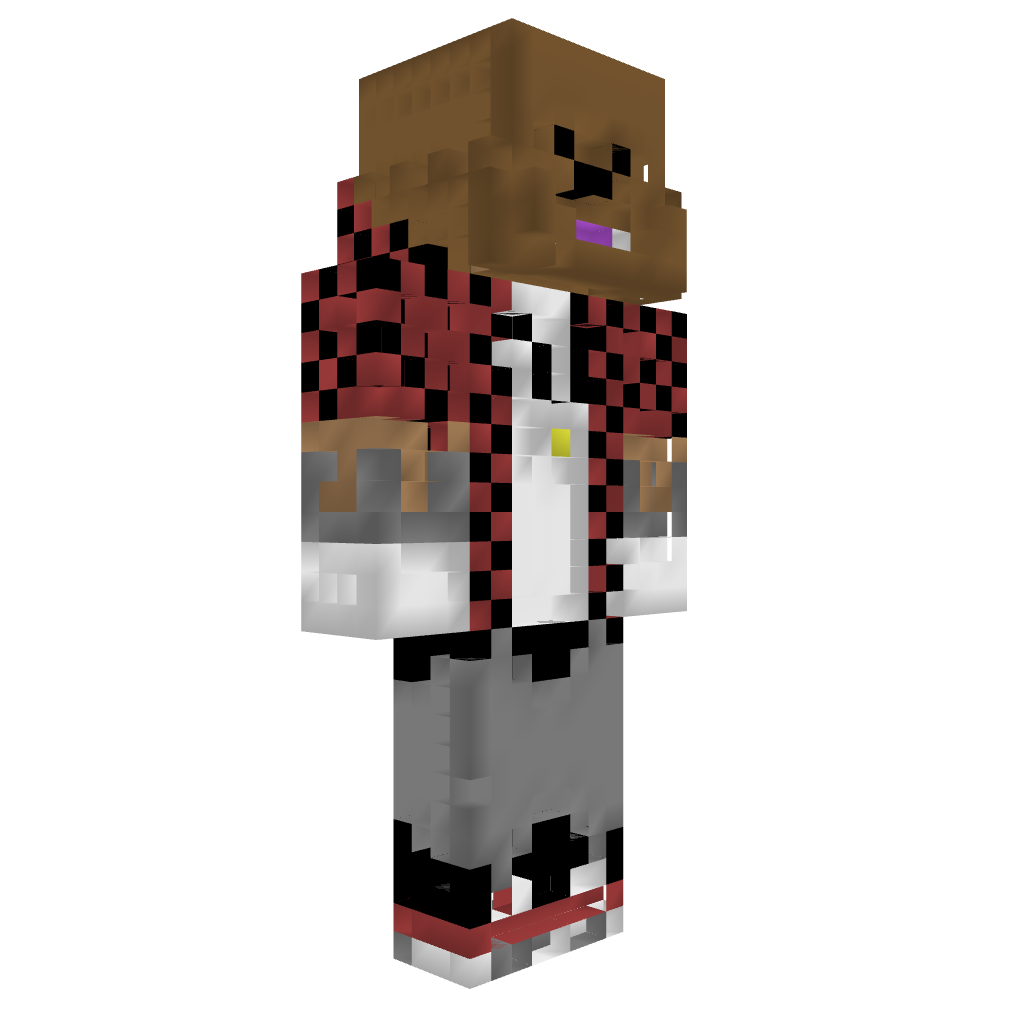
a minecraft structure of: Merome bad low quality